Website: home-depot
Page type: billing-address
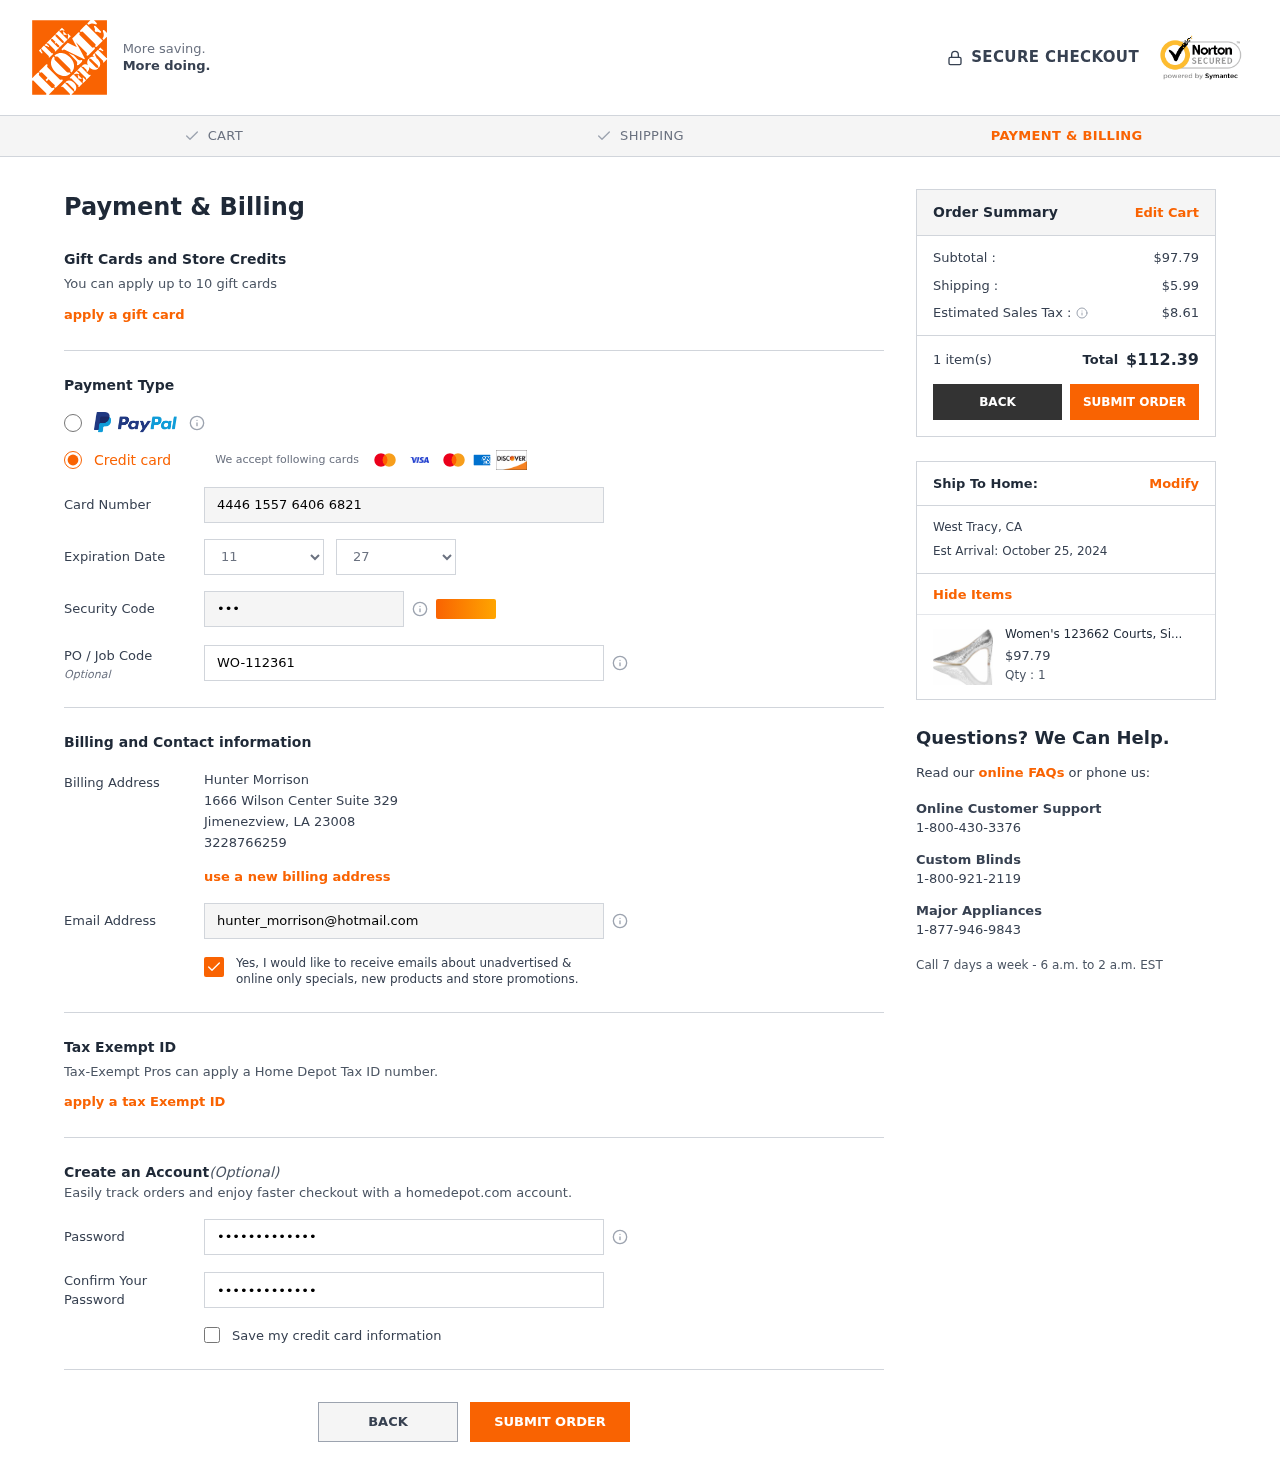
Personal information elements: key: PII_CARD_CVV
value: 180
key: PII_CARD_EXPIRY_MONTH
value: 11
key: PII_CARD_EXPIRY_YEAR
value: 27
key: PII_CARD_NUMBER
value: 4446 1557 6406 6821
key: PII_CITY
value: Jimenezview
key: PII_CITY2
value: West Tracy
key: PII_EMAIL
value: hunter_morrison@hotmail.com
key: PII_FULLNAME
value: Hunter Morrison
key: PII_JOB_CODE
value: WO-112361
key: PII_PHONE
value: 3228766259
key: PII_POSTCODE
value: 23008
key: PII_STATE_ABBR
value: LA
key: PII_STATE_ABBR2
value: CA
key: PII_STREET
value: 1666 Wilson Center Suite 329
Product elements: key: PRODUCT1_NAME
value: Women's 123662 Courts, Silver, 8 US
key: PRODUCT1_PRICE
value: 97.79
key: PRODUCT1_QUANTITY
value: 1
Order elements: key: ORDER_SUBTOTAL
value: $97.79
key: ORDER_SHIPPING_COST
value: $5.99
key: ORDER_TAX
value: $8.61
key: ORDER_NUM_ITEMS
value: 1 item(s)
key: ORDER_TOTAL
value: $112.39
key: ORDER_DELIVERY_DATE
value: Est Arrival: October 25, 2024